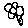
Label: flower